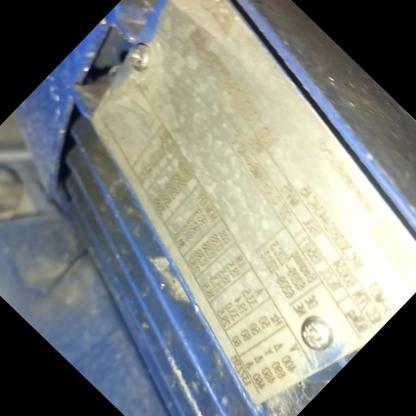
Klasa: tabliczka-znamionowa